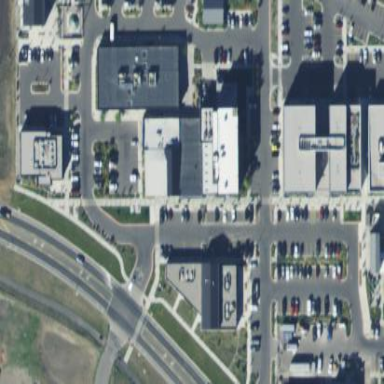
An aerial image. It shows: Commercial building.